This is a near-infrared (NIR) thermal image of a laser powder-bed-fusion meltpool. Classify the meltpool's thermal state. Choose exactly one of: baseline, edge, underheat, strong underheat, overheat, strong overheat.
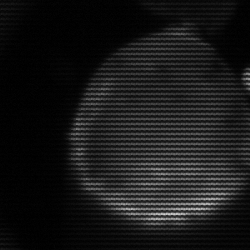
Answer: edge